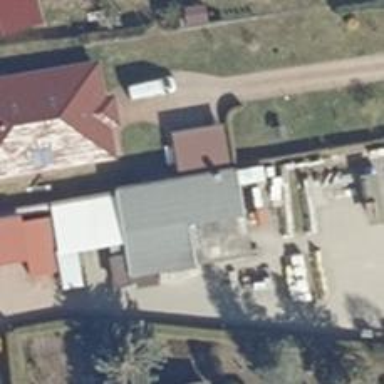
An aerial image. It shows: Hardware shop.